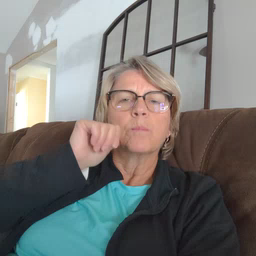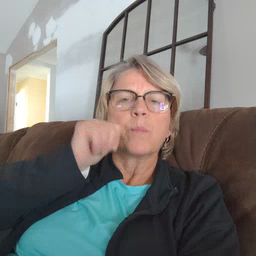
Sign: tomorrow